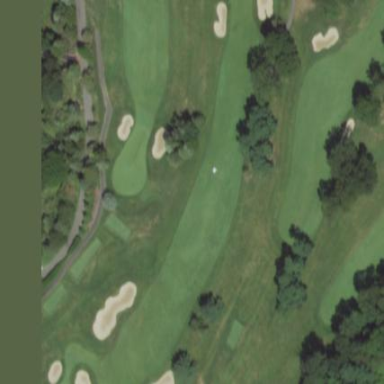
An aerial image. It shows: Golf fairway in the image.